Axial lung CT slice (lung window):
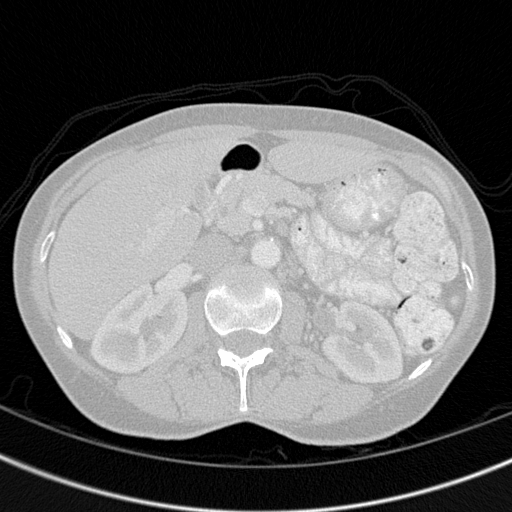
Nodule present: no